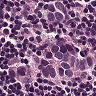
Metastatic tissue present: yes